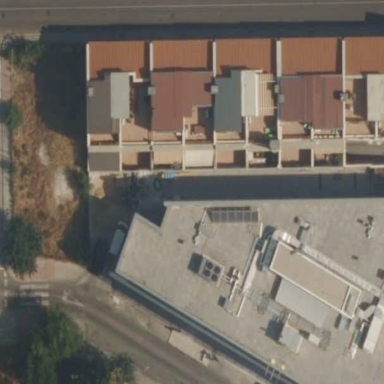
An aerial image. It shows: Civic building.